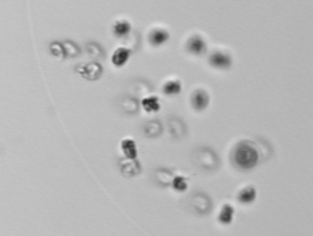
Label: Phaeocystis